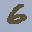
Label: 6